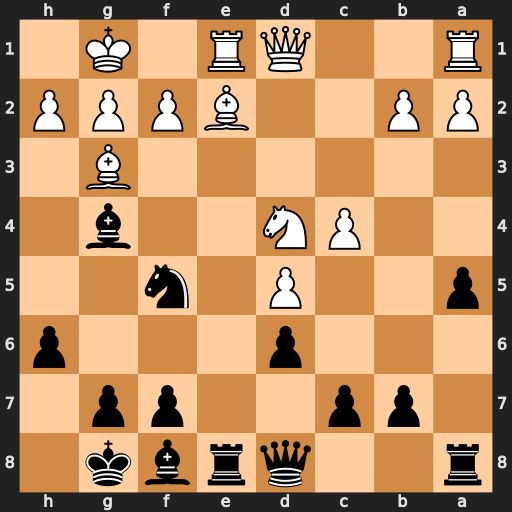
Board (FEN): r2qrbk1/1pp2pp1/3p3p/p2P1n2/2PN2b1/6B1/PP2BPPP/R2QR1K1
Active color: b
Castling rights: -
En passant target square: -
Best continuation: Nxd4 Bxg4 Rxe1+ Qxe1 Nc2